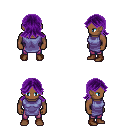
a pixel art fantasy rpg character, male body template, human, dark skin, chain tabard jacket, magenta pants, purple loose hair, brown shoes, four views (front, back, left, right), 2x2 character sprite sheet, small pixel art, hard edges, no anti-aliasing